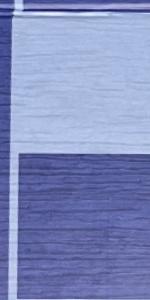
Label: Empty